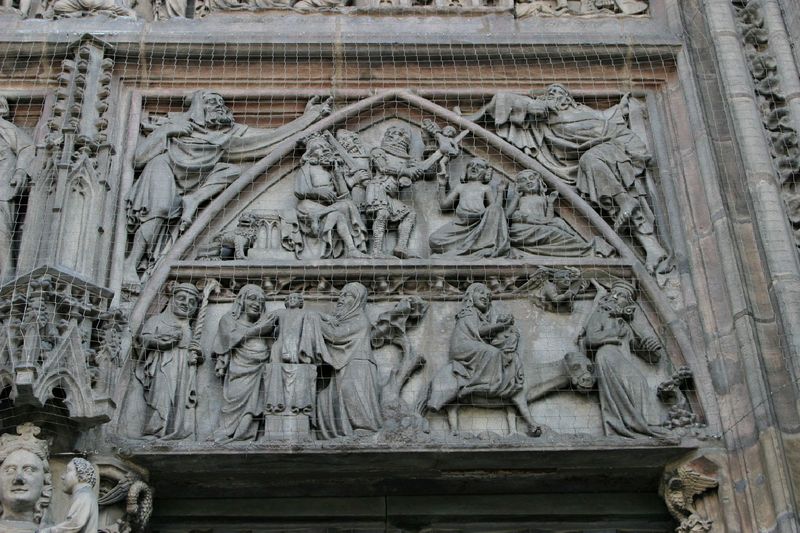
Titel: Westportal von St. Lorenz in Nürnberg
Standort: Nürnberg, St. Lorenz (EU - D - B)
Schlagwörter: baum, mann, menschen, frau, tiere, bart, richter, stein, kirche, kind, mutter, gotik, krone, esel, skulptur, reiten, relief, fassade, stab, arch, church, king, men, people, sword, white, women, black, dress, figures, old, robe, wall, woman, detail, bildhauerei, plastik, tor, eingang, dom, schwert, portal, sad, spitzbogen, jesus, angels, rock, stone, tree, mittelalter, building, armor, knight, wien, entrance, maria, madonna, magdalena, animals, beard, saint, story, netz, weise, photo, sculpture, statue, josef, joseph, door, happy, geburt, pierre, bildhauer, tympanon, kamel, renaissance, cathedral, architecture, porte, bildhauerarbeit, facade, eglise, gothic, medieval, religion, cow, horse, kirchenportal, flucht nach ägypten, humans, betlehem, structure, carving, grid, saints, salomon, potrait, time, sculptures, donkey, portico, older, crusade, bless, carve, protection, mem, taubengitter, portalplastik, art sculpture depicting roman times, sttue, chucrh, on top of the door, estab